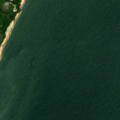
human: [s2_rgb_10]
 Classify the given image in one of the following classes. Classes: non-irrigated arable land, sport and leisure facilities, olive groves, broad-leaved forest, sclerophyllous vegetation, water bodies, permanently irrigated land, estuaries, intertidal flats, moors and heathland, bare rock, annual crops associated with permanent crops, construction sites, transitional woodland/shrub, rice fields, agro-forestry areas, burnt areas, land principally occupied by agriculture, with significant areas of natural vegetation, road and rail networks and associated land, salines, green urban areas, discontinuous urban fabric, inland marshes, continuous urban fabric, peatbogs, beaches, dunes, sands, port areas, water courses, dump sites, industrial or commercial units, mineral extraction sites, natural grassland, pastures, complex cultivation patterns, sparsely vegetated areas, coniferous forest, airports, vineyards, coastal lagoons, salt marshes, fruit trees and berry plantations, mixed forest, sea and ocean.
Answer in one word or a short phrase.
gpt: discontinuous urban fabric, sport and leisure facilities, sea and ocean